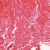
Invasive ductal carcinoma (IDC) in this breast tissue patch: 0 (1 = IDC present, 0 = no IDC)